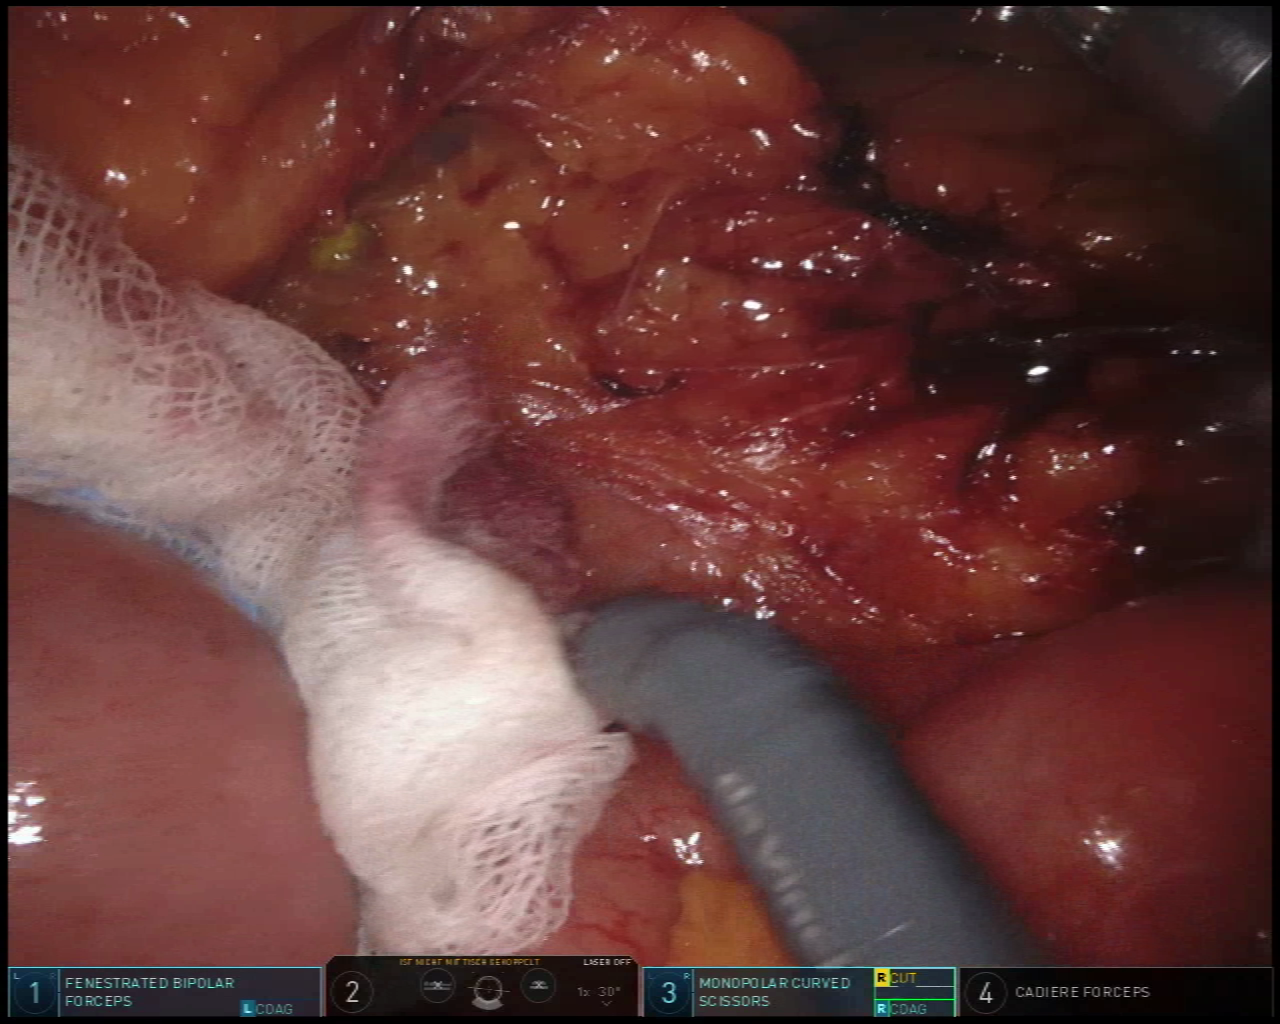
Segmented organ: intestinal_veins
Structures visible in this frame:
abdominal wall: no
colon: no
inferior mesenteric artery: no
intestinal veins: yes
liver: no
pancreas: no
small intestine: yes
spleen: no
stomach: no
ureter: no
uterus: no
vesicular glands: no